Question: I am using SQL server 2017 and I have a scenario where I want to combine multiple rows of data into one row. Please see the below screenshot and let me know if that is possible. Thank you. Apologies if anything is missing.
Please let me know the query on how to achieve this

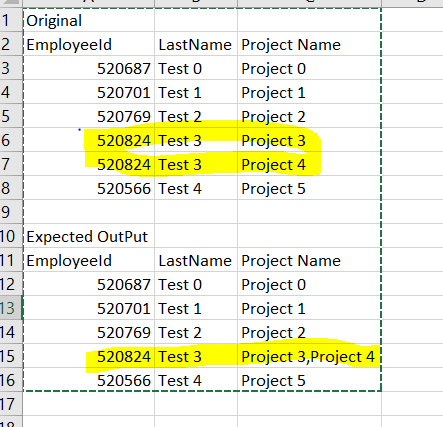
Answer: SQL Server has supported 'string_agg()' since 2017:
'''
select employeeid, lastname,
string_agg(projectname, ',') within group (order by projectname) as projectnames
from t
group by employeeid, lastname;
'''